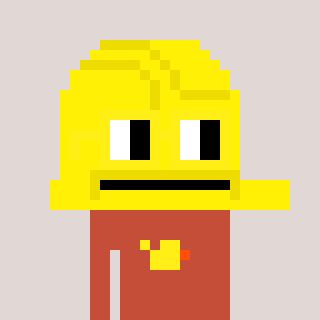
a pixel art character with square yellow glasses, a construction helmet-shaped head and a rust-colored body on a warm background